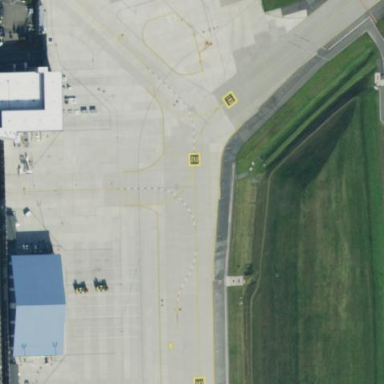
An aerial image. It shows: Apron at the airport.